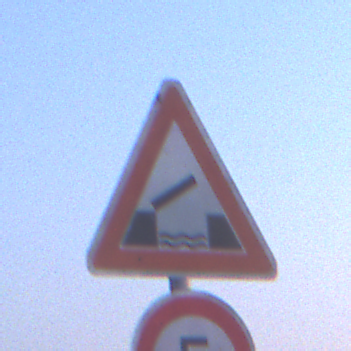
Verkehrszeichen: BeweglicheBruecke
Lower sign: Geschwindigkeit5
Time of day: SunriseSunset
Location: Outdoor (Nature)
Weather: Clear
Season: NotSpecified
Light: Natural